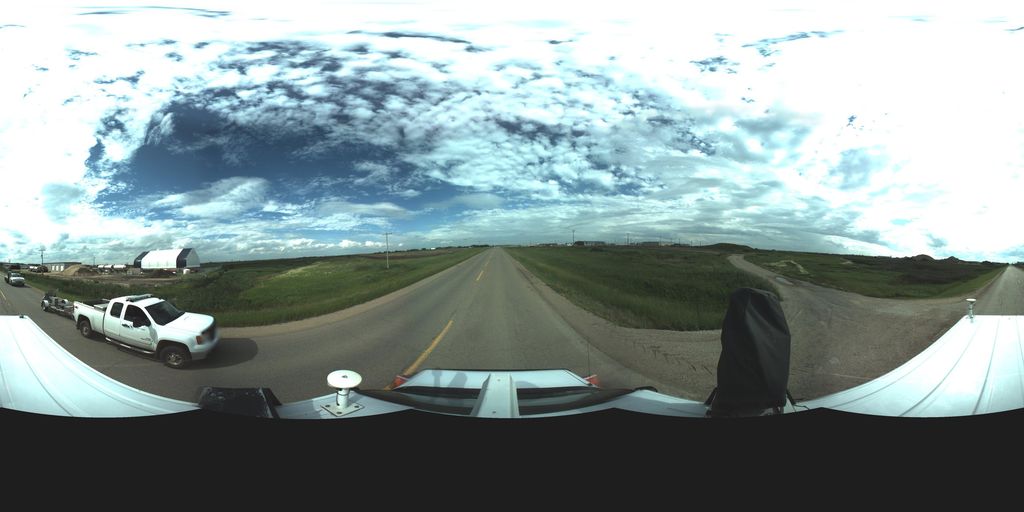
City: saskatoon